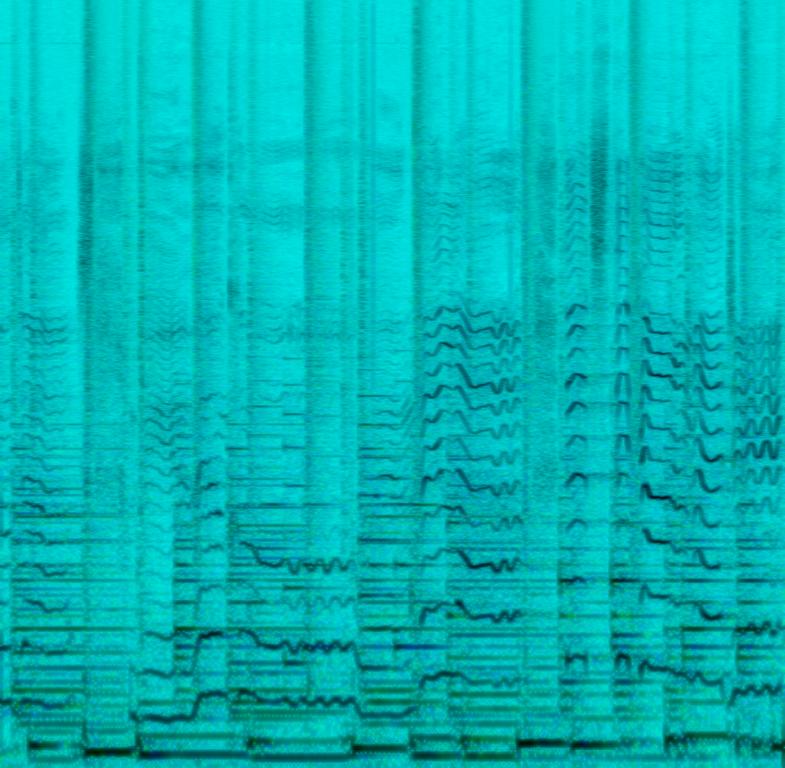
The low quality recording features a live performance of a jazz song and it features a passionate female vocal singing over shimmering hi hats, groovy piano chords and smooth double bass. The recording has some audio crackles and that would be the only reason for it to go under the "low quality" category. It sounds emotional, passionate and groovy.